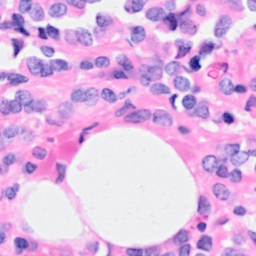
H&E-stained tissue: Breast